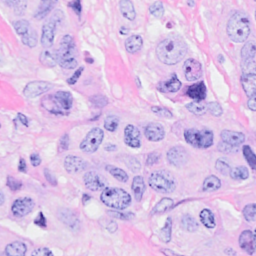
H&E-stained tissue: Breast